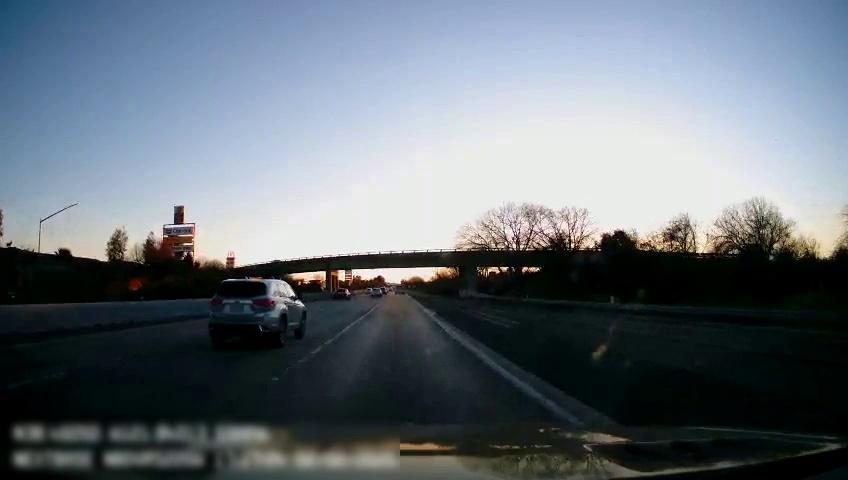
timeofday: Dusk/Dawn/Twilight
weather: Sunny
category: Drivable Space
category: Vehicles | Other LV
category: Vehicles | Car
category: Vehicles | SUV
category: Vehicles | Car
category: Lanes | Current Lane
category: Lanes | Alternate Lane
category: Lanes | Alternate Lane
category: Lanes | Alternate Lane